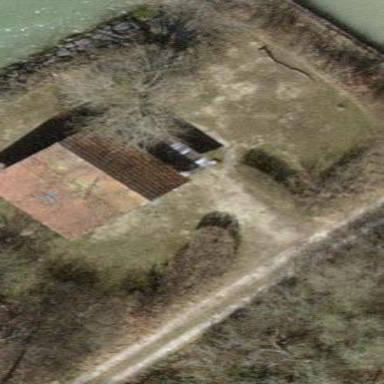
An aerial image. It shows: Simple and straightforward house.